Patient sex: M
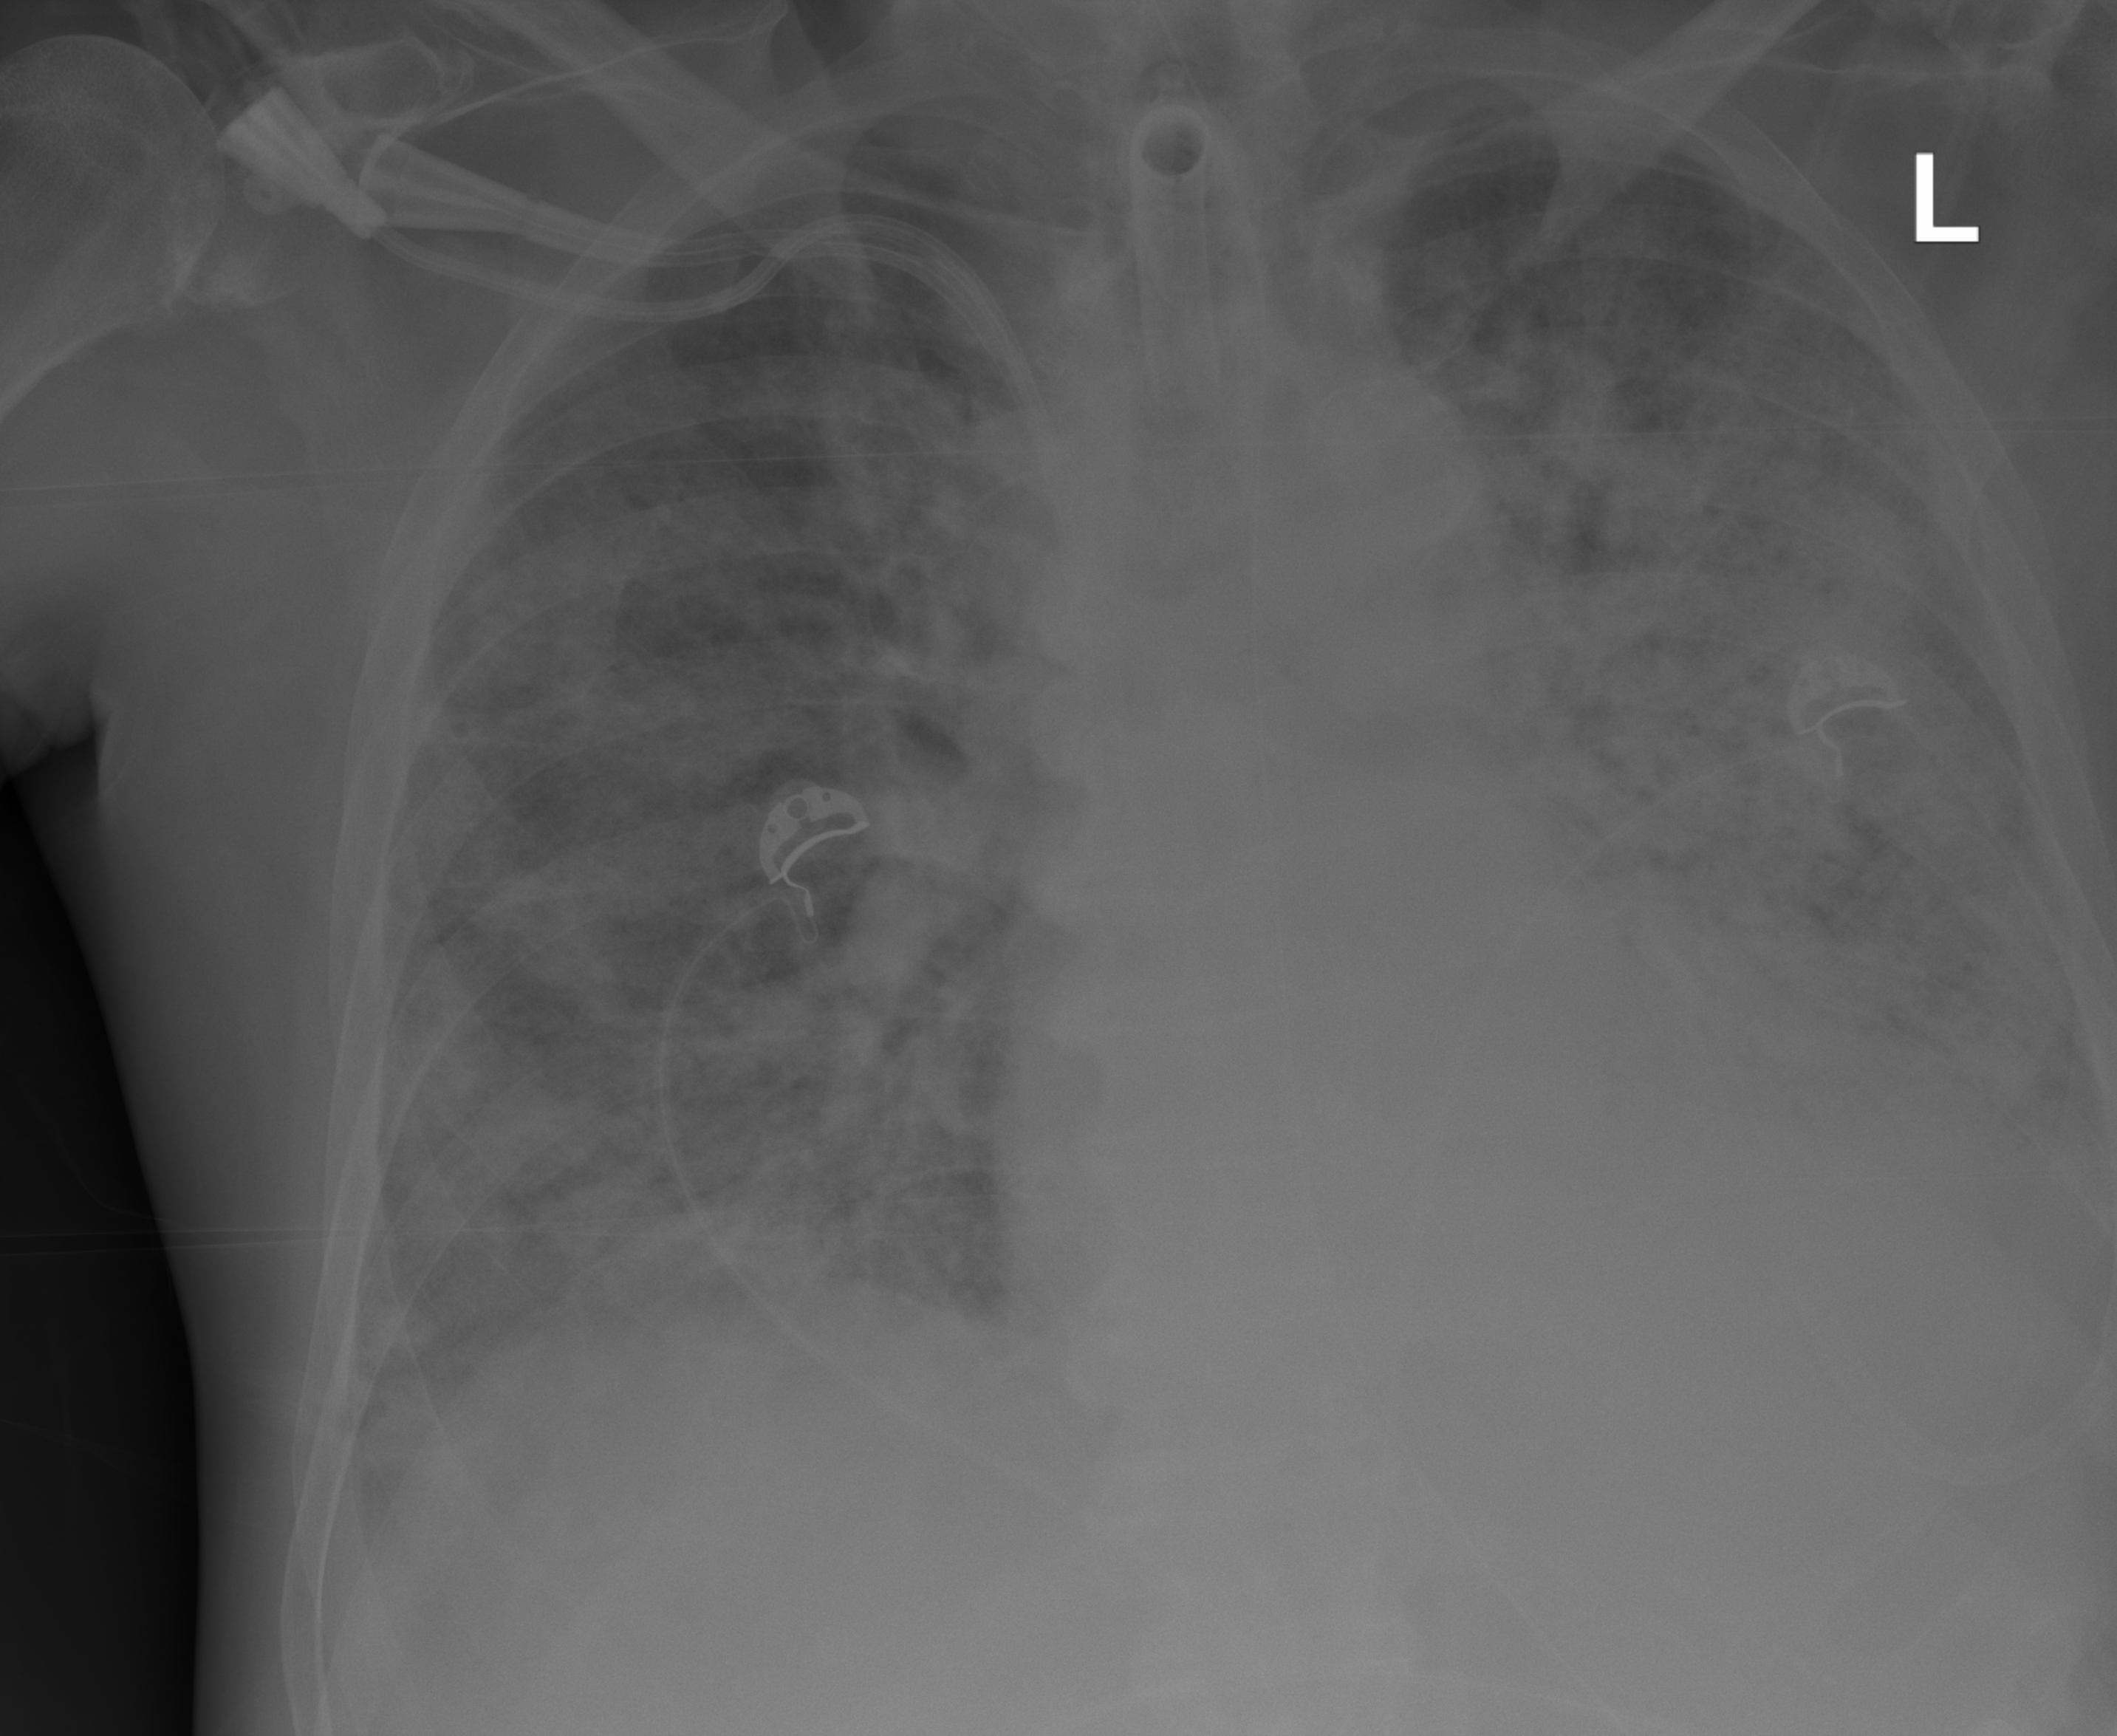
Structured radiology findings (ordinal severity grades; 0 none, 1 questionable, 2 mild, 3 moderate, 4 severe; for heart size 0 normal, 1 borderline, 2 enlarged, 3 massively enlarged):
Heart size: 0
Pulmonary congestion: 0
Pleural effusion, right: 0
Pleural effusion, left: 0
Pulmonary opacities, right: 3
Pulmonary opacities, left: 4
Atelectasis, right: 0
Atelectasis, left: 0